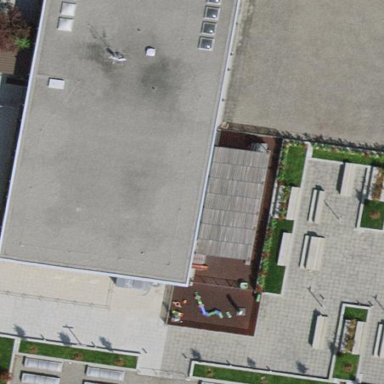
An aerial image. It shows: Office building.